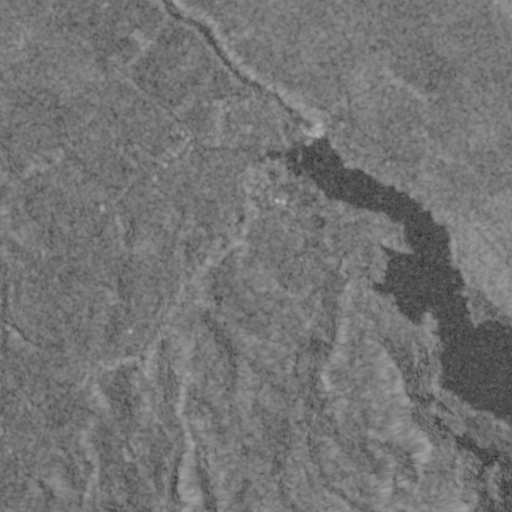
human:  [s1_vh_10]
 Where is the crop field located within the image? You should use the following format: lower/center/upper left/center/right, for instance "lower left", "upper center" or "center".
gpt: The crop field is located in the lower center of the image.
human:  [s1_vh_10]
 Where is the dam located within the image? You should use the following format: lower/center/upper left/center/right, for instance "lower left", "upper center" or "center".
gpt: The dam is located in the upper center of the image.
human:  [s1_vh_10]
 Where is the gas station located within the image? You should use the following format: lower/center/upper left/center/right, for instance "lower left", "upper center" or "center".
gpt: The gas station is located in the upper center of the image.
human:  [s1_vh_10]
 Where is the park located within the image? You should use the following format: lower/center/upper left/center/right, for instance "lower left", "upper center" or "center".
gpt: The park is located in the center right of the image.
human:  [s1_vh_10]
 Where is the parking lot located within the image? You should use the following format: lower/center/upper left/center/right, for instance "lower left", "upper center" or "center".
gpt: The parking lot is located in the upper center of the image.
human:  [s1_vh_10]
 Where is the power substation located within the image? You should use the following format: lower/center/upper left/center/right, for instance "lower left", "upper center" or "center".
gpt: The power substation is located in the upper left of the image.
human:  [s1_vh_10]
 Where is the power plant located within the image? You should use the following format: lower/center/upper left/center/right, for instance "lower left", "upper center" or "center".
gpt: There is no power plant in the image.

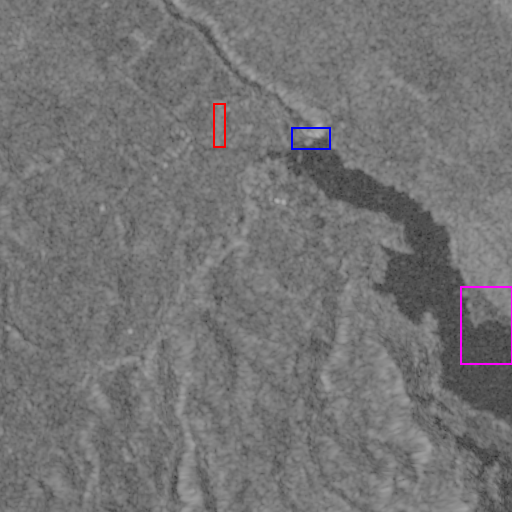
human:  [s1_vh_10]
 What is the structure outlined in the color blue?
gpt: The structure outlined in blue is a dam.
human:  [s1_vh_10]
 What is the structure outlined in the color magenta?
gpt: The structure outlined in magenta is a park.
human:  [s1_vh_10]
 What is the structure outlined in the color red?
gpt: The structure outlined in red is a power substation.
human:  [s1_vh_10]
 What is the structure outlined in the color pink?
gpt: There is no pink outline.